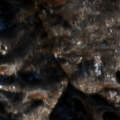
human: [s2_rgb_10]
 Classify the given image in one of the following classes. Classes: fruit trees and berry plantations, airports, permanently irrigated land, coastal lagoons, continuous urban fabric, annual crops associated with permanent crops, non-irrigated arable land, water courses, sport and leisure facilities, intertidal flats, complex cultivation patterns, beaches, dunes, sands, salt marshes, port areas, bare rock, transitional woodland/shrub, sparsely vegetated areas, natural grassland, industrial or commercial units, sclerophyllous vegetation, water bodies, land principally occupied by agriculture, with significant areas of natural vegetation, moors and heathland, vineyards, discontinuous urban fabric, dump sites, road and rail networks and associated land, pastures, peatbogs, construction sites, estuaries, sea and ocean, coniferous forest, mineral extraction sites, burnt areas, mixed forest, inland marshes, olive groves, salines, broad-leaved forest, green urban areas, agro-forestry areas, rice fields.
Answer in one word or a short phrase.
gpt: broad-leaved forest, coniferous forest, mixed forest